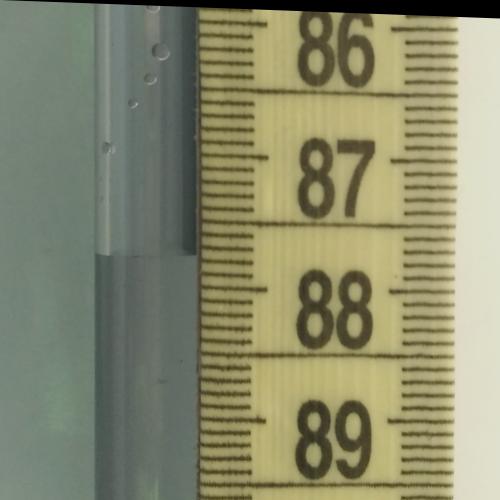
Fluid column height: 87.8 cm